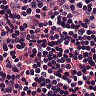
Metastatic tissue present: no